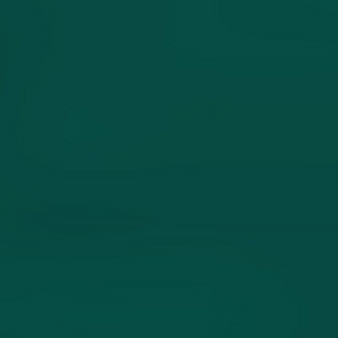
Label: other